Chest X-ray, AP view. Patient: 48 years old, sex F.
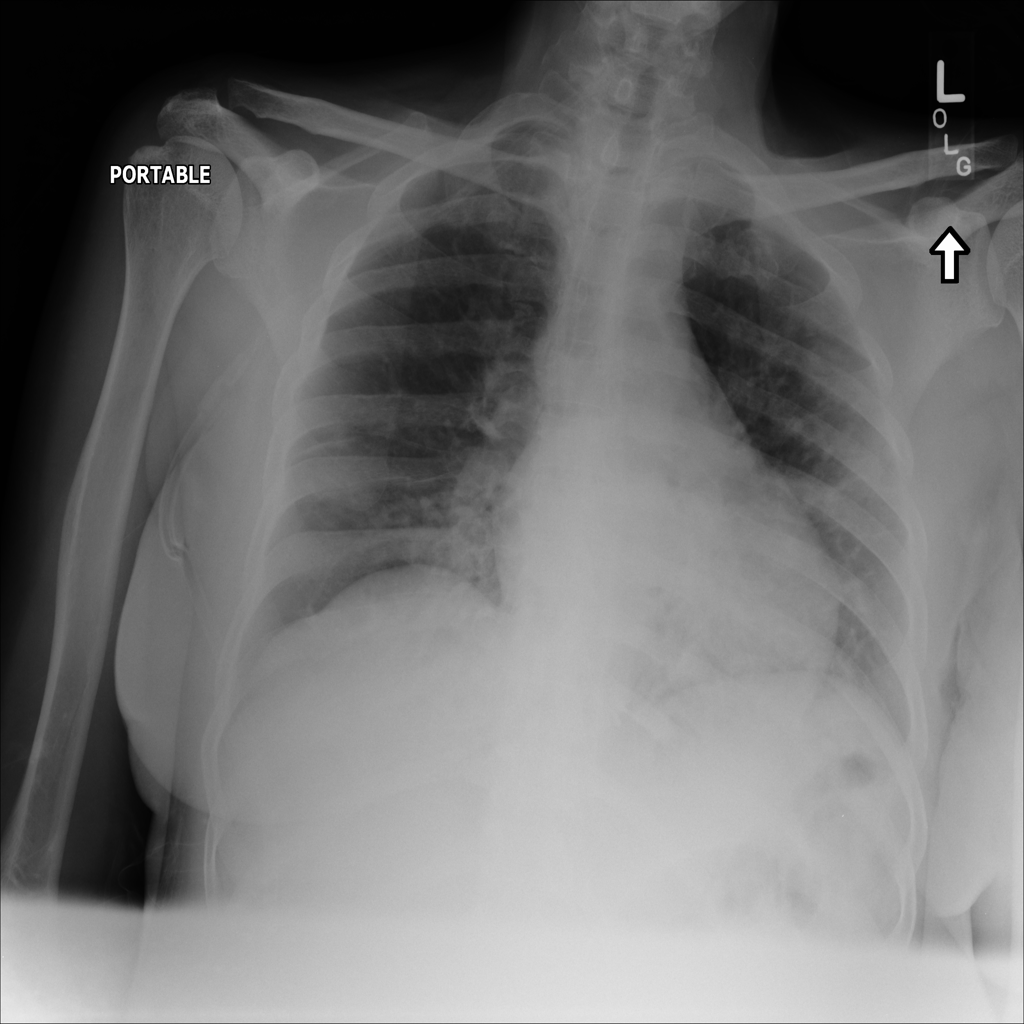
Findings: No Finding